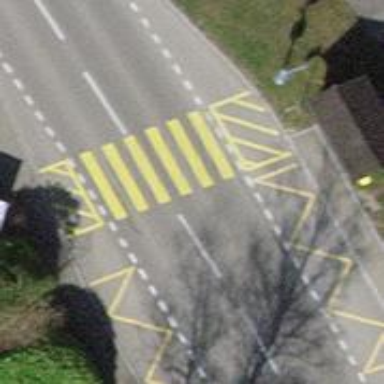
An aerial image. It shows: Marked crossing on the road with clear markings.